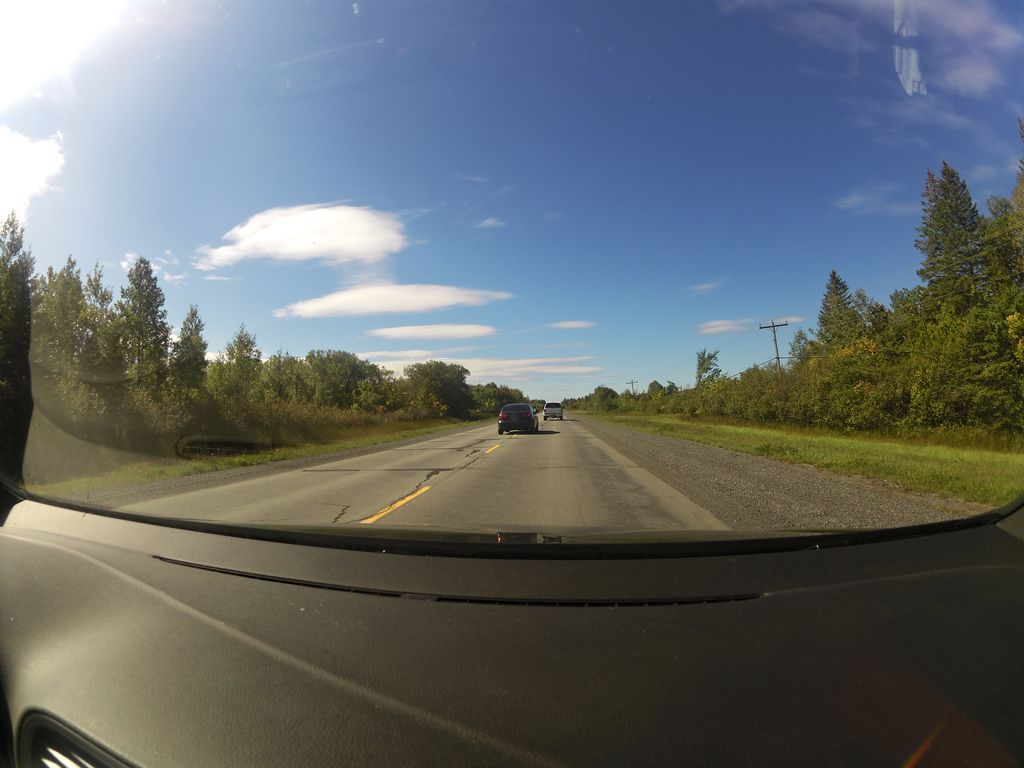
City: ottawa-gatineau